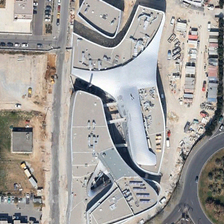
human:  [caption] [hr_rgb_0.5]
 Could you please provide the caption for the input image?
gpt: a silver white building was built in the middle of the land .

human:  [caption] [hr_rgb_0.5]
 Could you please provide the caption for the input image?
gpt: a lot of cars parked next to the road .

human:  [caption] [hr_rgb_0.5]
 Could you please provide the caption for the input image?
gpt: a silver white building was built in the middle of the land .

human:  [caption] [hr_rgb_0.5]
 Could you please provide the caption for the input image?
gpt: a lot of cars parked next to the road .

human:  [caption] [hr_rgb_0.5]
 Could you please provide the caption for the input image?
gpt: a silver white building was built in the middle of the land .